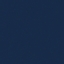
Land use / land cover class: SeaLake